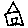
Label: house